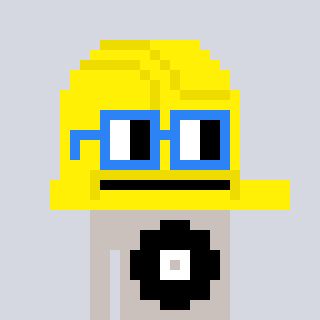
a pixel art character with square blue glasses, a construction helmet-shaped head and a foggrey-colored body on a cool background